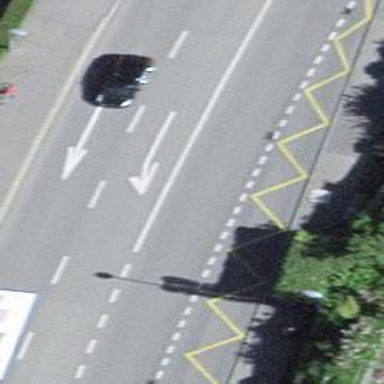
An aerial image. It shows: Primary highway with sidewalk on the left and cycle track on the left side as well.